Question: Sometimes when I view a certain window with a ComboBox, the box appears as follows:

Why does it appear with this red outline sometimes? Is there any way for me to get information on what is going on in the background when this occurs?
The ComboBox is defined as:
'''
<ComboBox Grid.Column="1" Grid.Row="1" Name="cbConnectMethod"
ItemsSource="{Binding ConnectMethodList}"
SelectedItem="{Binding SelectedConnectionMethod}"
DisplayMemberPath="Description" VerticalAlignment="Center"
Width="Auto" HorizontalAlignment="Left" />
'''
And the properties for 'ItemSource' and 'SelectedItem' are defined as:
'''
public class ConnectMethod
{
public Connection Method { get; set; }
public string Description { get; set; }
}
public List<ConnectMethod> ConnectMethodList { get; set; }
public ConnectMethod SelectedConnectionMethod
{
get
{
return ConnectMethodList.FirstOrDefault(xx => xx.Method == _dataContainer.ConnectionData.Connection);
}
set
{
if (_dataContainer.ConnectionData.Connection != value.Method)
{
_dataContainer.ConnectionData.Connection = value.Method;
updateConnectDetailPage();
}
}
}
'''
'Connection' is just an enum, defined as:
'''
public enum Connection
{
USB = 4,
Serial = 1,
Modem = 3,
SomethingElse = 2,
IP = 5,
AnotherThing = 6,
}
'''
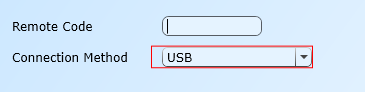
Answer: The red border around your 'ComboBox' looks like the validation error that is caused by a miss-matched type in a 'Binding'. You can find out what the error is if you data bind the value of the first item from the 'Validation.Errors' collection to a 'ToolTip'. Try something like this:
'''
<ComboBox Grid.Column="1" Grid.Row="1" Name="cbConnectMethod"
ItemsSource="{Binding ConnectMethodList}"
SelectedItem="{Binding SelectedConnectionMethod}"
DisplayMemberPath="Description" VerticalAlignment="Center"
Width="Auto" HorizontalAlignment="Left"
ToolTip="{Binding (Validation.Errors)[0].ErrorContent,
RelativeSource={RelativeSource Self}}" />
'''
Once you can see what the error is, then you will be able to address it and fix your problem, which will in turn remove the red border from your 'ComboBox'.